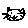
Label: cat